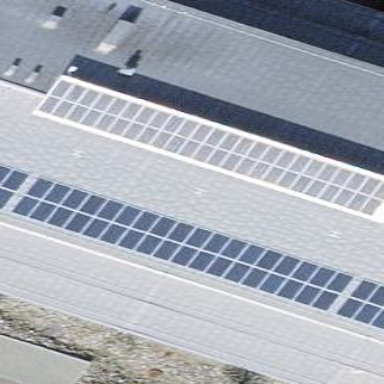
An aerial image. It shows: Solar power generator using photovoltaic panels.